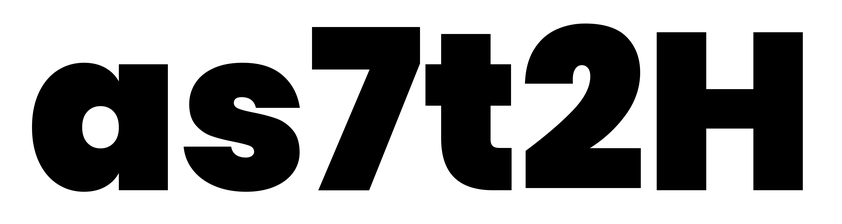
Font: Poppins-Black